Interaction volume radius: 5 \u00c5
Interaction volume height: 15 \u00c5
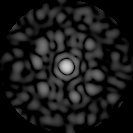
Disorder parameter: 0.801